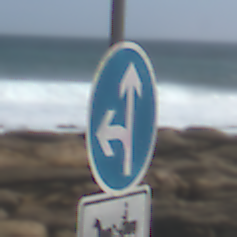
Verkehrszeichen: VorgeschriebeneFahrtrichtungGeradeausOderLinks
Zusatzzeichen unten: MehrspurigeFahrzeugeFrei9
Umgebung: Outdoor, Nature
Tageszeit: Midday
Wetter: PartlyCloudy
Licht: Natural
Jahreszeit: NotSpecified
Kontrast: MediumContrast